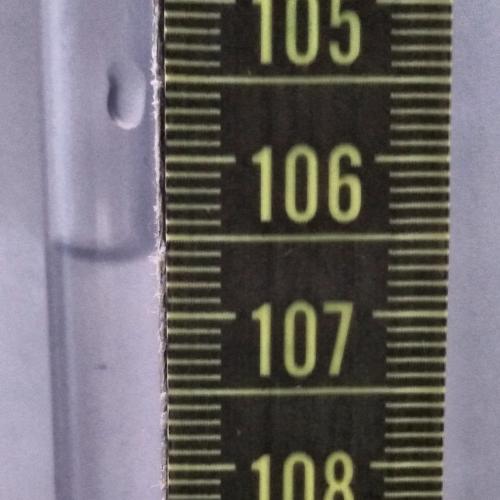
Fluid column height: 106.6 cm